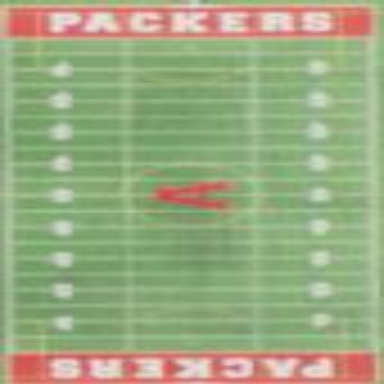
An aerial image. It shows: American football pitch.